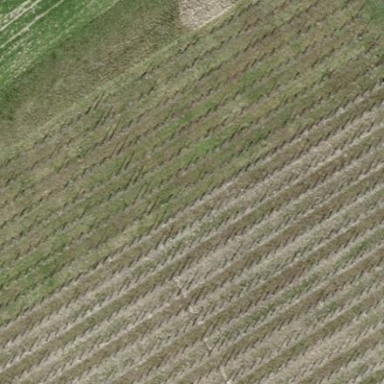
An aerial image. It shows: Beautiful vineyard in the countryside.